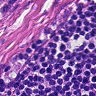
Metastatic tissue present: yes